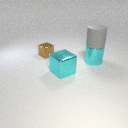
large cyan metal cylinder below large gray rubber cylinder